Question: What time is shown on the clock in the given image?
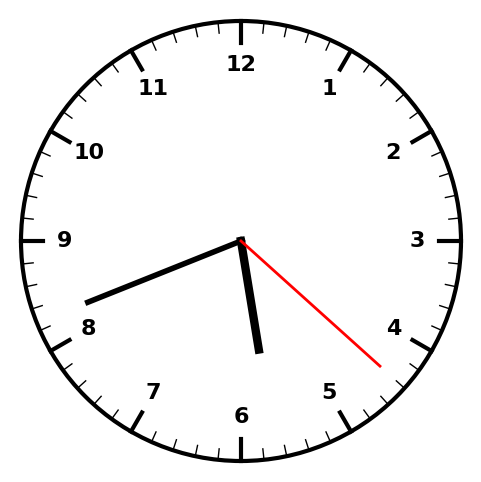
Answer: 05:41:22